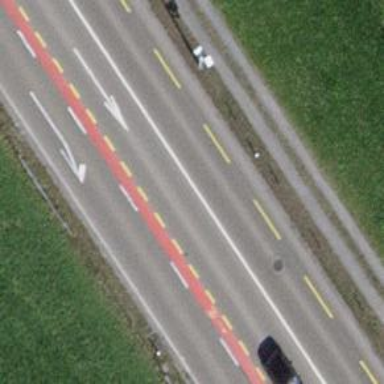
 featuring soft lane designated for cyclists."